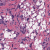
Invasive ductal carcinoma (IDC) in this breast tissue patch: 1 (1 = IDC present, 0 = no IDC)